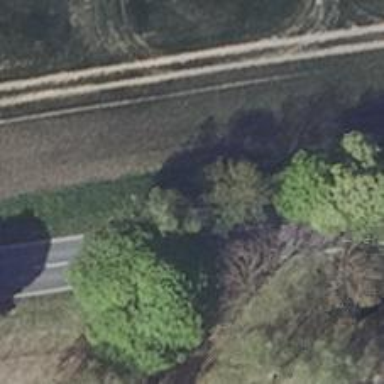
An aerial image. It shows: Row of deciduous broadleaved trees.